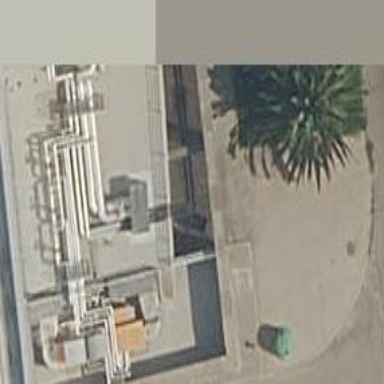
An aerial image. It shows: Toilets.